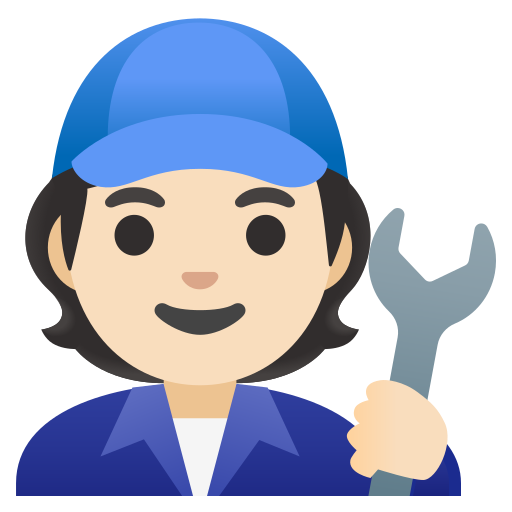
Emoji: 🧑🏻‍🔧